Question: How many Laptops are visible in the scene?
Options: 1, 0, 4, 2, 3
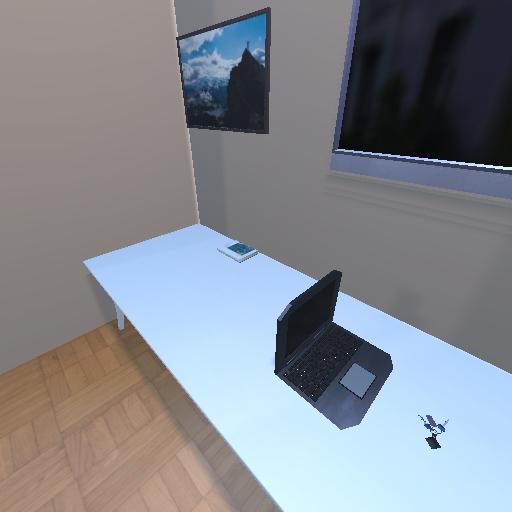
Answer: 1